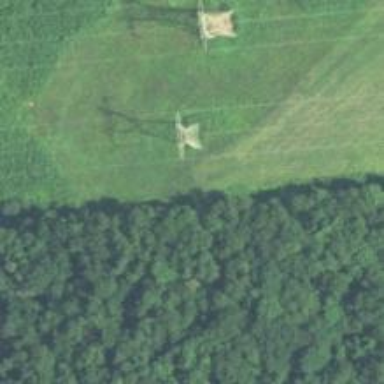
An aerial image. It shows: Lattice structure tower.